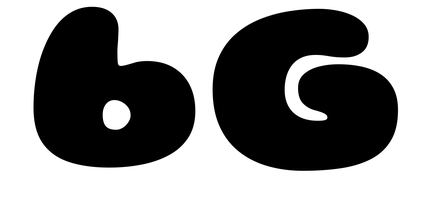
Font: Gluten_Black